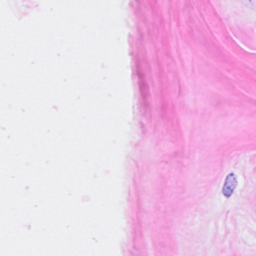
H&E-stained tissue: Breast